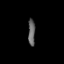
Tissue: prostate
Cell type: T cells
Senescence score: 0.3575
Nuclear area (px): 181
Mean DAPI intensity: 98.602